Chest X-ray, PA view. Patient: 52 years old, sex F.
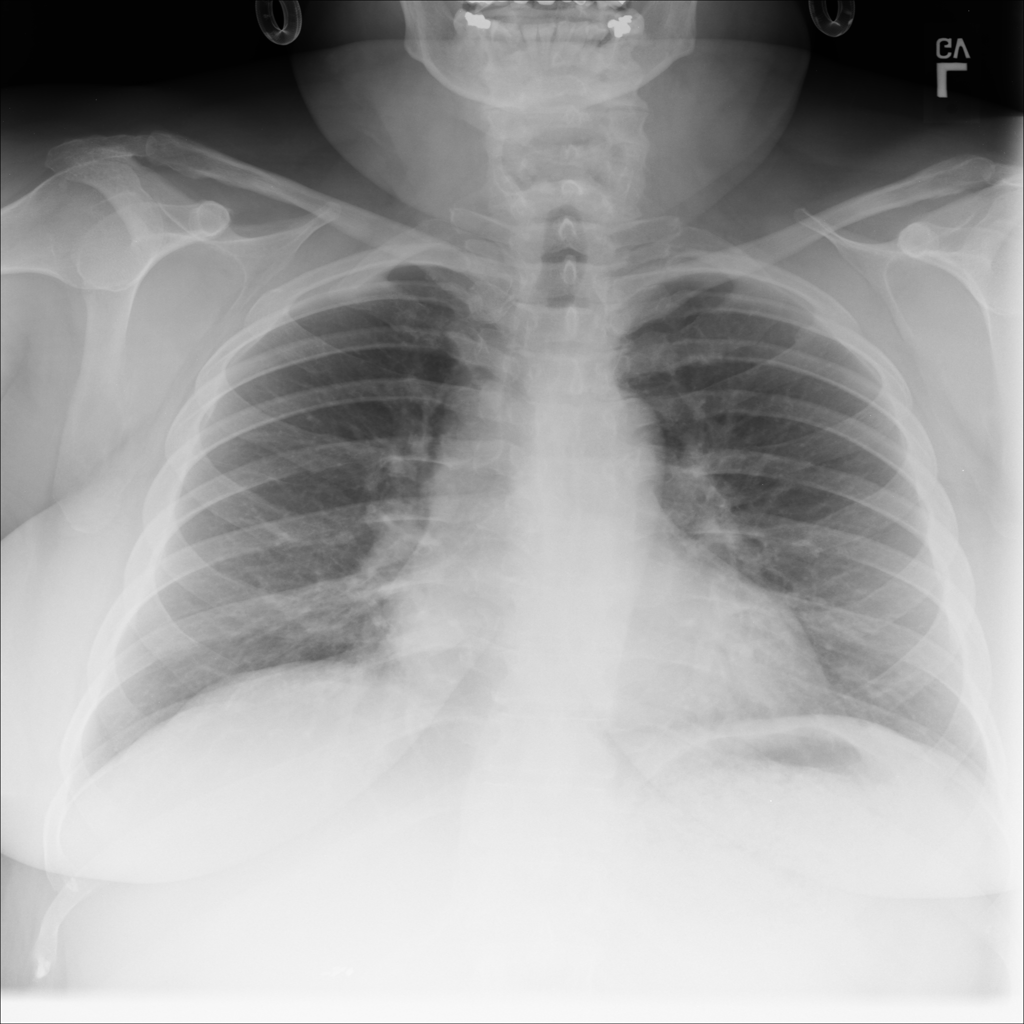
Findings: No Finding